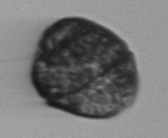
Label: Margalefidinium